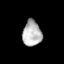
Tissue: lung
Cell type: Epithelial cells
Senescence score: 0.2241
Nuclear area (px): 474
Mean DAPI intensity: 182.506